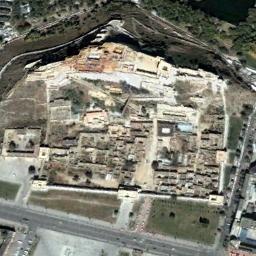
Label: palace